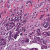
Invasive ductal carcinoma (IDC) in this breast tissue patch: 1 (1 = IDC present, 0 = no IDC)